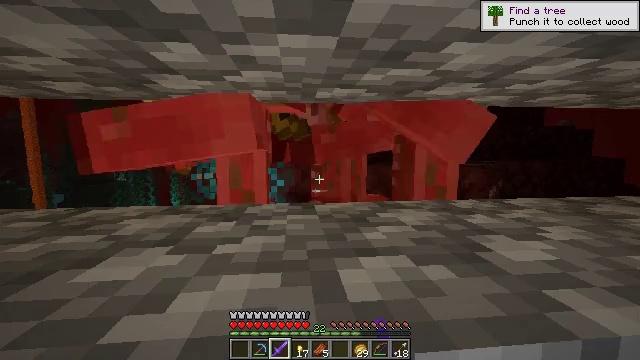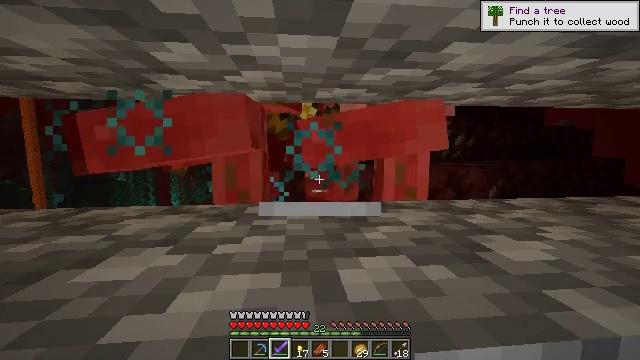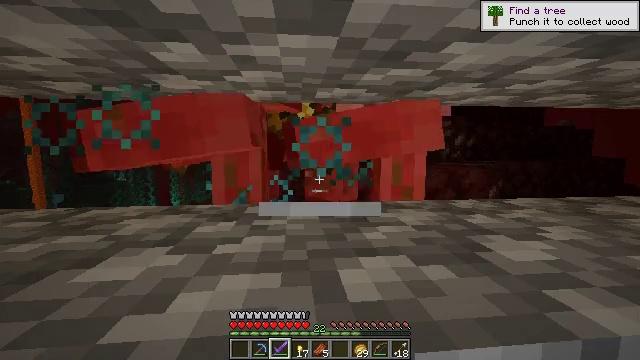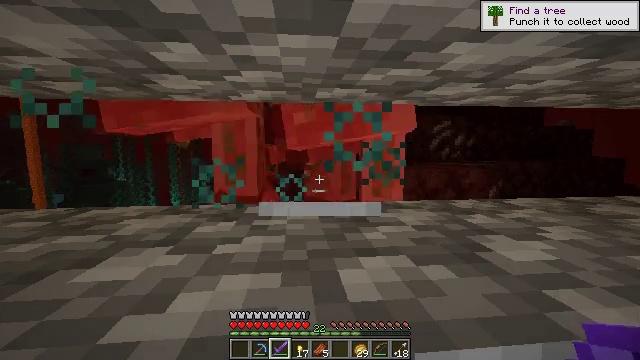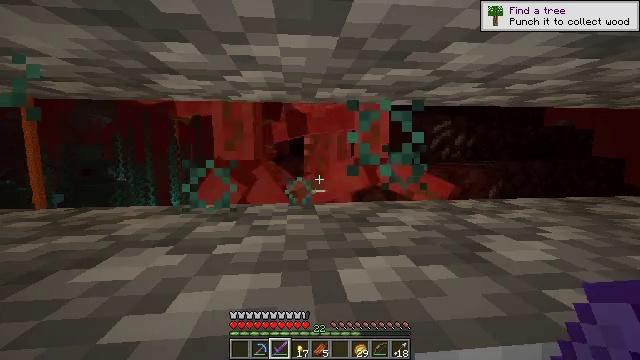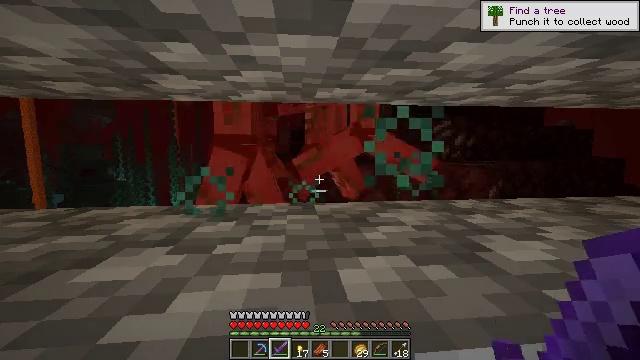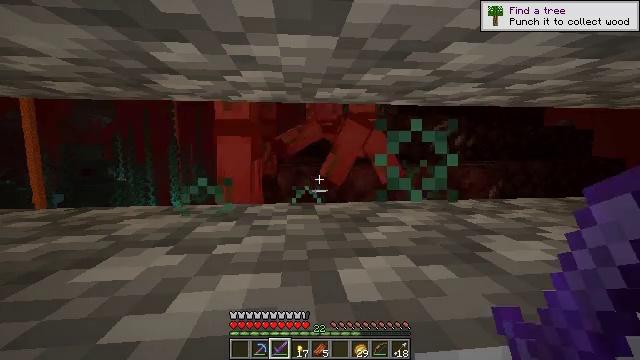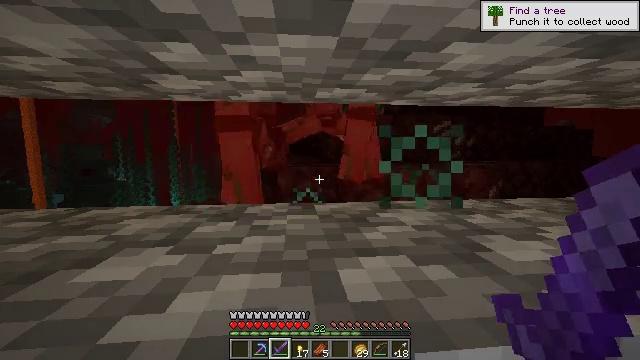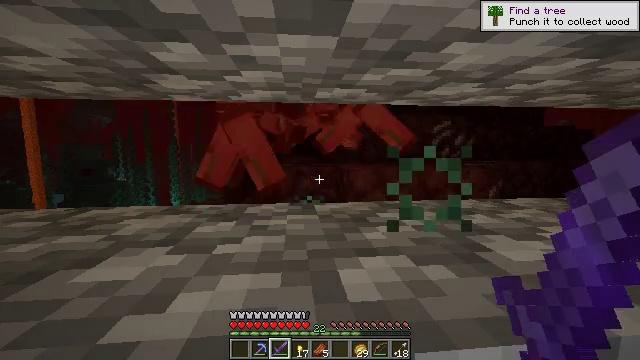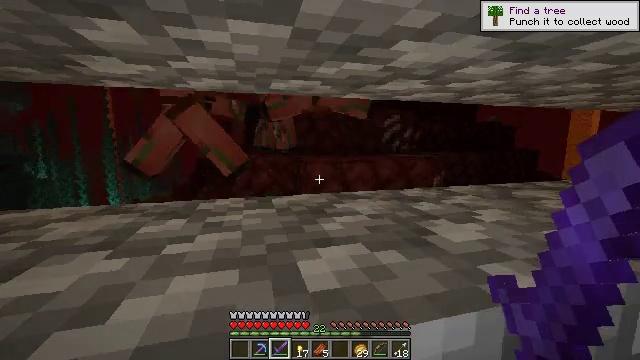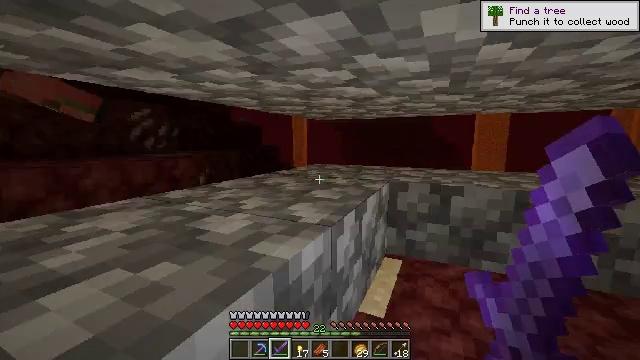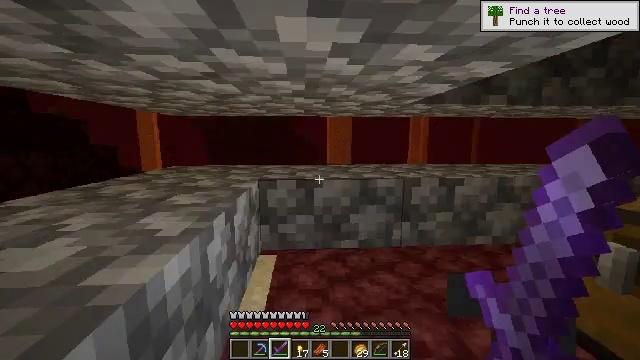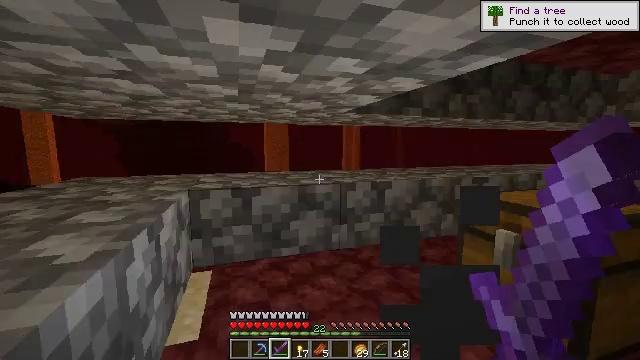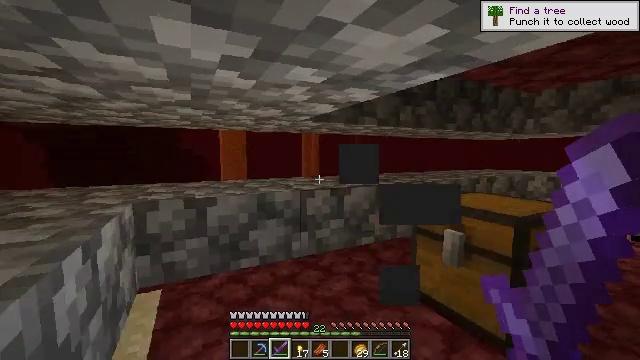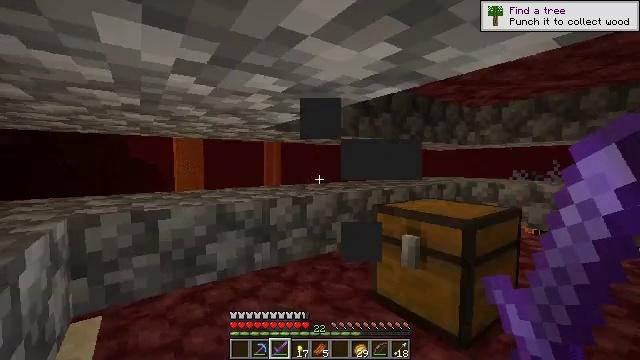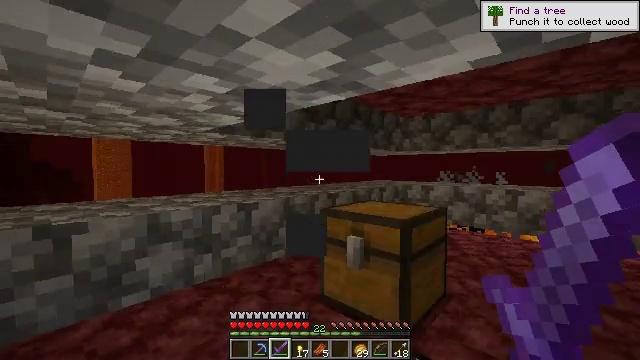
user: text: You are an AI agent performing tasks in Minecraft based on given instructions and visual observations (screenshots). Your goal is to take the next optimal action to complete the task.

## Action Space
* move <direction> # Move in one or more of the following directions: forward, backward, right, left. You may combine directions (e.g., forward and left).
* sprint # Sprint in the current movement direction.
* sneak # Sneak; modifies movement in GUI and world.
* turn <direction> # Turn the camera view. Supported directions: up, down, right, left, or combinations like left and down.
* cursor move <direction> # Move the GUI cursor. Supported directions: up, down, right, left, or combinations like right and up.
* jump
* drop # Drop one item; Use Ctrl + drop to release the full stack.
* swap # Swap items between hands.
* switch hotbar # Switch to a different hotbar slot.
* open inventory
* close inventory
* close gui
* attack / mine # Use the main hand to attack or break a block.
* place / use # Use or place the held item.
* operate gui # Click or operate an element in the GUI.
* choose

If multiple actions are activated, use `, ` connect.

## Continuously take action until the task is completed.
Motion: motion action
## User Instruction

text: Face a hostile mob.
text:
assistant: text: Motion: no_op
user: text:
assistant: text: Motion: no_op
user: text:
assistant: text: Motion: no_op
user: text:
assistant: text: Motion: no_op
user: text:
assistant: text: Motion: no_op
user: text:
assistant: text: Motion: no_op
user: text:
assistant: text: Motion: no_op
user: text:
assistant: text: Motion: no_op
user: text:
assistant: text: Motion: turn right and down
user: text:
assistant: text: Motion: turn right
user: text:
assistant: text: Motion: turn right
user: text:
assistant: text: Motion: turn right and up
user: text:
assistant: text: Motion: turn right and up
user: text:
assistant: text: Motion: turn right and up
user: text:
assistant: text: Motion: turn right and up
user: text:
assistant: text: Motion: turn right
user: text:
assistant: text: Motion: turn right
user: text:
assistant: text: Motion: turn right
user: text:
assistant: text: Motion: turn right
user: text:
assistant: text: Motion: turn right
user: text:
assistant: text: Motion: turn right and down
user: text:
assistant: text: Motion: turn right
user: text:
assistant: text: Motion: turn right
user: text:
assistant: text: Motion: turn right
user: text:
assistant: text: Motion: turn right
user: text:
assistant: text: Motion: turn right
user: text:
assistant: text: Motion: turn right
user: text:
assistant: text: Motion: turn right
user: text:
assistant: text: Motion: turn right
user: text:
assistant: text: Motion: turn right